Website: lowes
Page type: review-order
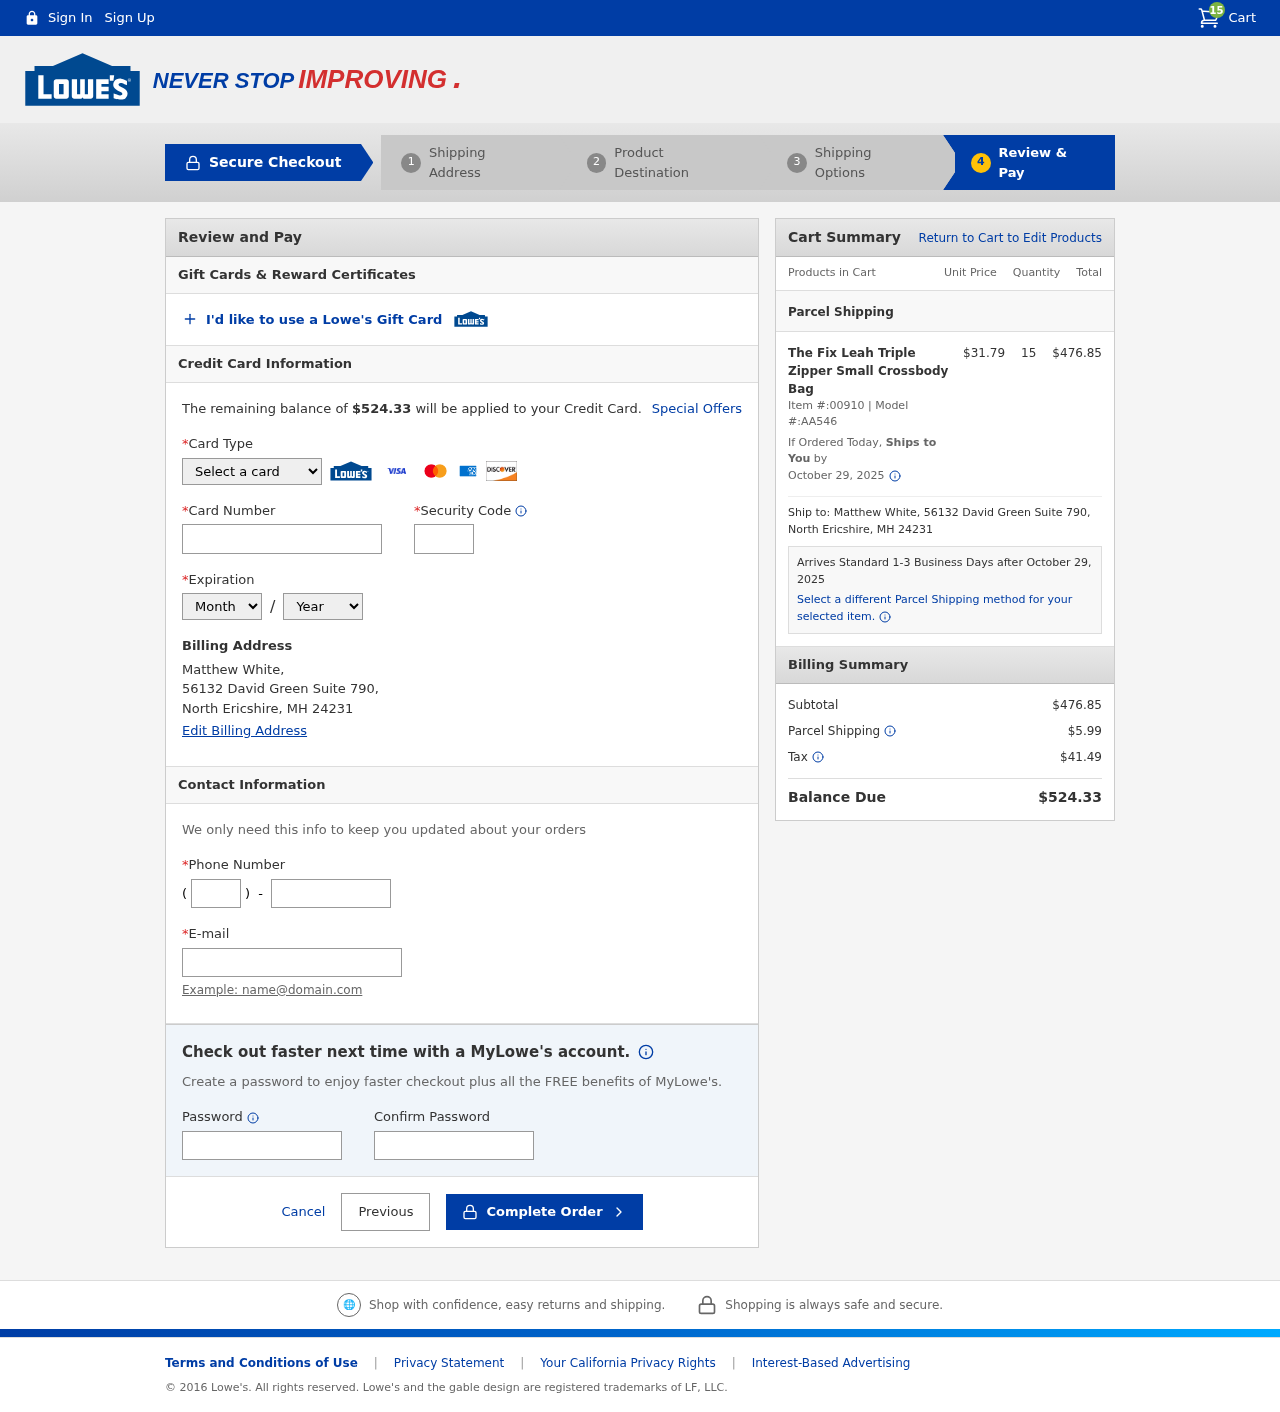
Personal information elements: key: PII_CARD_CVV
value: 3370
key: PII_CARD_EXPIRY_MONTH
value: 08
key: PII_CARD_EXPIRY_YEAR
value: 28
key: PII_CARD_NUMBER
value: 3740 8586 6932 436
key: PII_CARD_TYPE
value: American Express
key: PII_CITY
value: North Ericshire
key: PII_EMAIL
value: matthewwhite@yahoo.com
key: PII_FULLNAME
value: Matthew White,
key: PII_PHONE
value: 9962614340
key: PII_PHONE_AREA
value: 996
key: PII_POSTCODE
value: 24231
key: PII_STATE_ABBR
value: MH
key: PII_STREET
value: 56132 David Green Suite 790
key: PII_STREET
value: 56132 David Green Suite 790,
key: PII_FULLNAME2
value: Matthew White
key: PII_STATE
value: MH
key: PII_POSTCODE_FULL
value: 24231
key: PII_CITY_STATE
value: North Ericshire, MH
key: PII_CITY_STATE_ZIP
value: North Ericshire, MH 24231
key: PII_POSTCODE_NUMERIC
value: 24231
Product elements: key: PRODUCT1_NAME
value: The Fix Leah Triple Zipper Small Crossbody Bag
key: PRODUCT1_PRICE
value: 31.79
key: PRODUCT1_QUANTITY
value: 15
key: PRODUCT1_ITEM_NUMBER
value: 00910
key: PRODUCT1_MODEL_NUMBER
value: AA546
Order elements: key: ORDER_NUM_ITEMS
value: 15
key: ORDER_TOTAL
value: $524.33
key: ORDER_SHIPPING_DATE
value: October 29, 2025
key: ORDER_SUBTOTAL
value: $476.85
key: ORDER_SHIPPING_DATE2
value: October 29, 2025
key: ORDER_SUBTOTAL2
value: $476.85
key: ORDER_SHIPPING_COST
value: $5.99
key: ORDER_TAX
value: $41.49